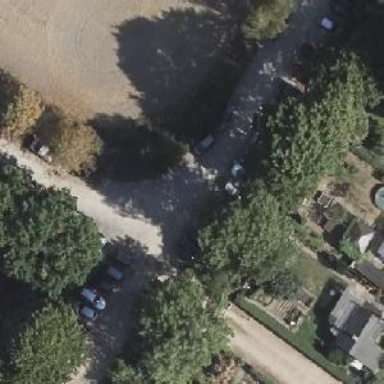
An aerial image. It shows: Gravel service road.